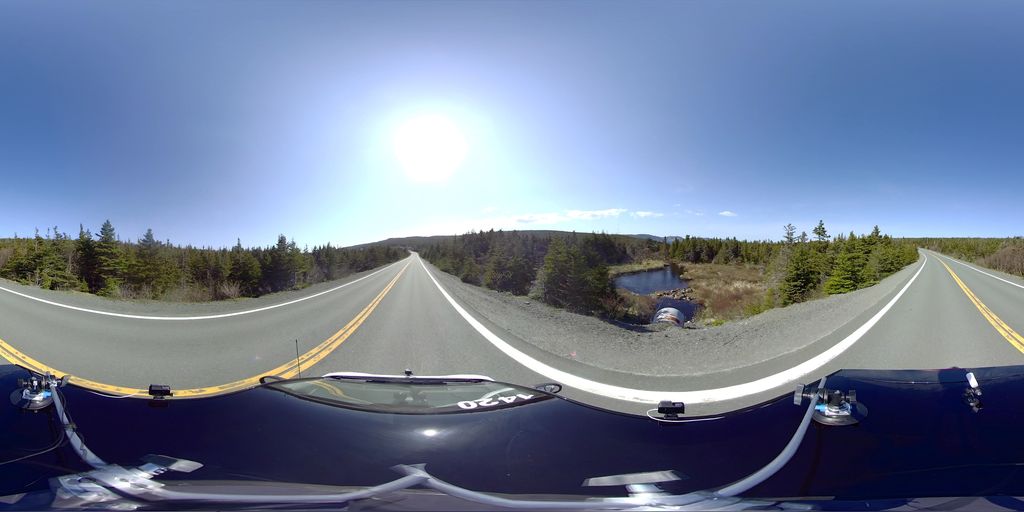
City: st_johns